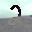
Label: 2